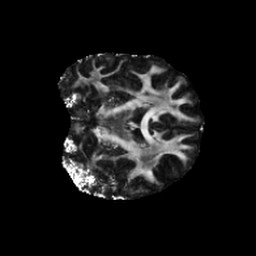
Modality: FA
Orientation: coronal
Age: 24
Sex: female
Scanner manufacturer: siemens
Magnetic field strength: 6.98 T
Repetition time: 7.776 s
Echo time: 0.076 s